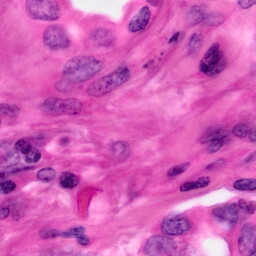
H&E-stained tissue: Pancreatic